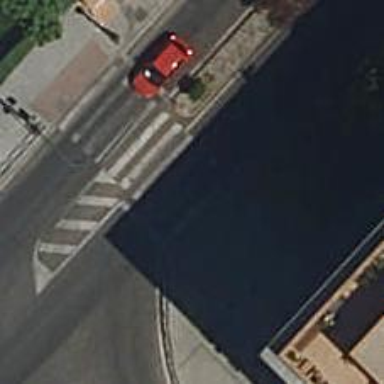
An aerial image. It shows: Road with traffic signals at the crossing.